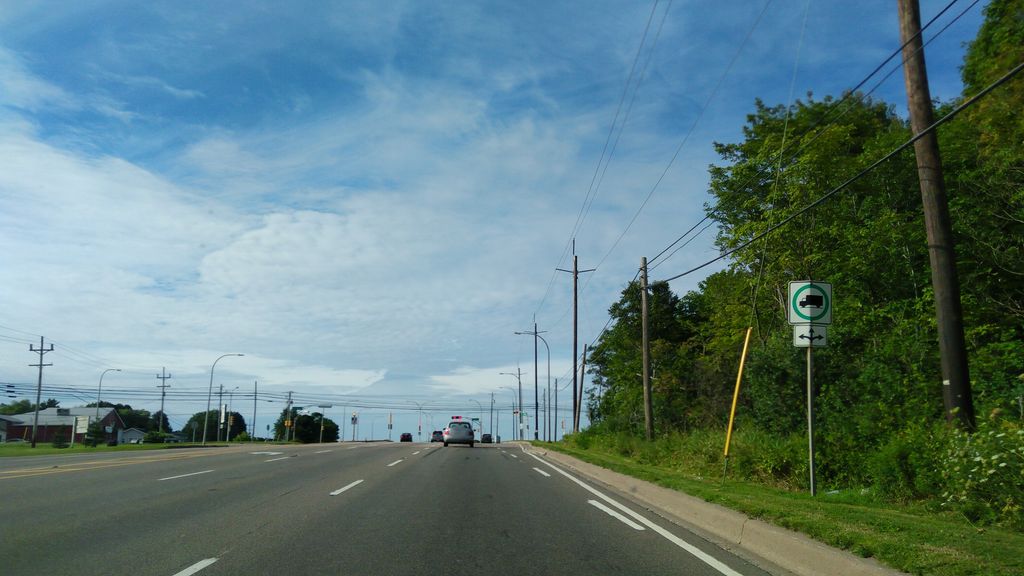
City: charlottetown